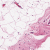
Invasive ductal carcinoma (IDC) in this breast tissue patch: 0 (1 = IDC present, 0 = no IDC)